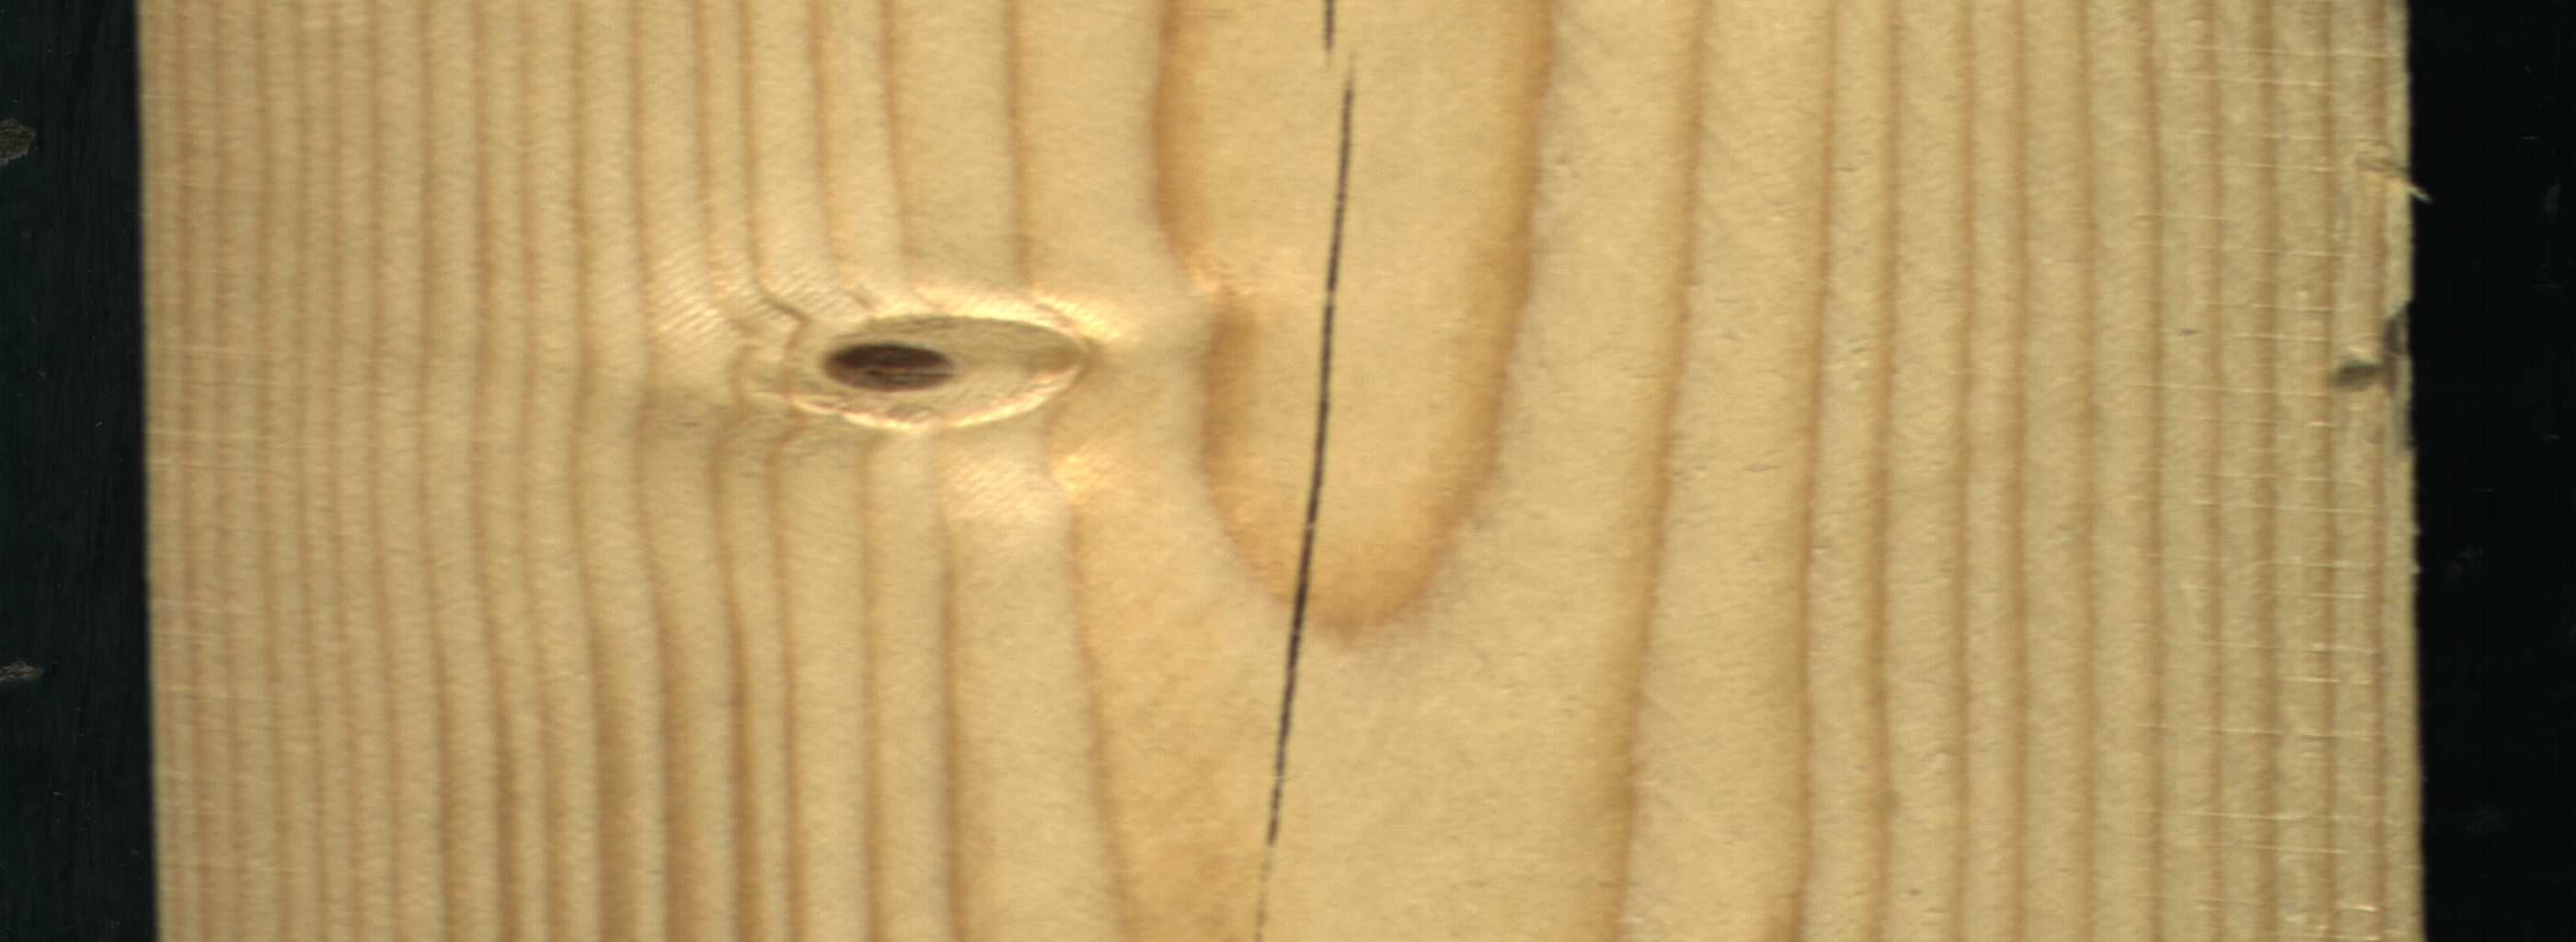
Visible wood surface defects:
Crack
Crack
Dead_Knot